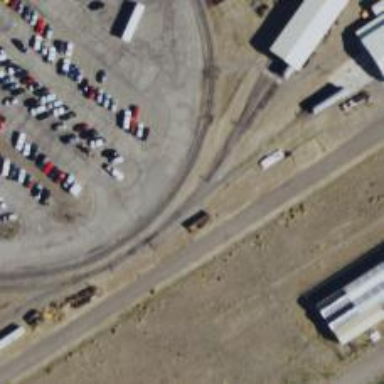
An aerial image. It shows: Preserved railway yard with rail tracks.